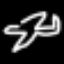
Label: airplane